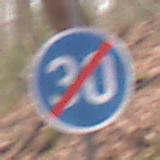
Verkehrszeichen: EndeMindestgeschwindigkeit
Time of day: Midday
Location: Outdoor (Nature)
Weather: Overcast
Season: Autumn
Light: Natural